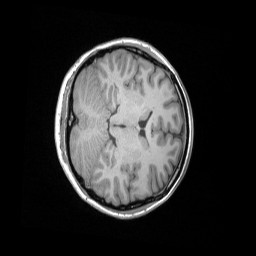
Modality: T1w
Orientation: axial
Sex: female